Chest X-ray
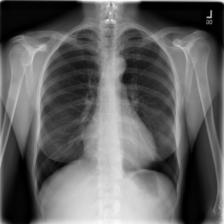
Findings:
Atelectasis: negative
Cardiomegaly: negative
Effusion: negative
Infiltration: negative
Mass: negative
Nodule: negative
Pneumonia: negative
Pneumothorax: negative
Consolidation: negative
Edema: negative
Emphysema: negative
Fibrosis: negative
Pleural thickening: negative
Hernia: negative